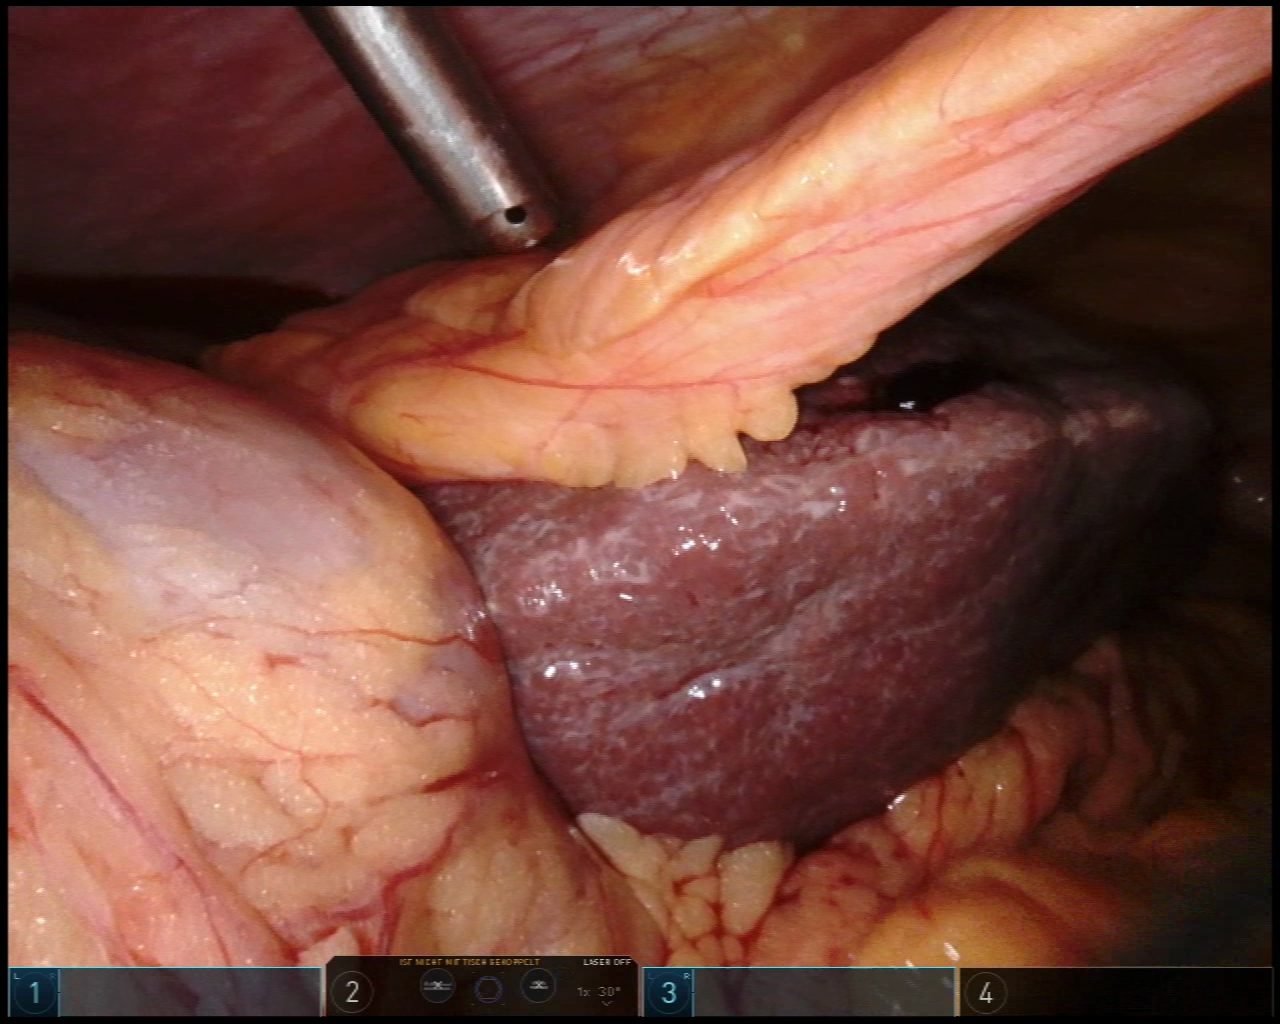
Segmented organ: liver
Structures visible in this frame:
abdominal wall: yes
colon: yes
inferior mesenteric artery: no
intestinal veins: no
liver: yes
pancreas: no
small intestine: no
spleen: no
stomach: no
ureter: no
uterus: no
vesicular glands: no